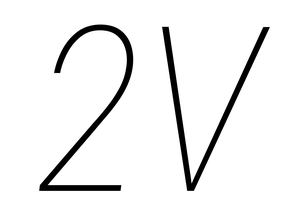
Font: Roboto-Italic_Condensed_Thin_Italic